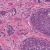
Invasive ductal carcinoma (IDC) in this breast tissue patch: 1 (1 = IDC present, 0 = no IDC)